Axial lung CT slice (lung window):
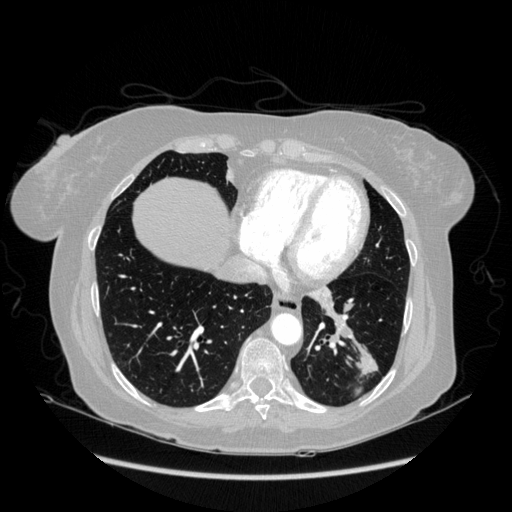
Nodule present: yes
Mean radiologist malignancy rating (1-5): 4.5